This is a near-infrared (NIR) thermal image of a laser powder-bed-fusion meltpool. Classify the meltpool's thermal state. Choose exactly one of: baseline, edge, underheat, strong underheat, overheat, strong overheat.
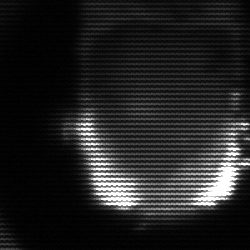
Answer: baseline